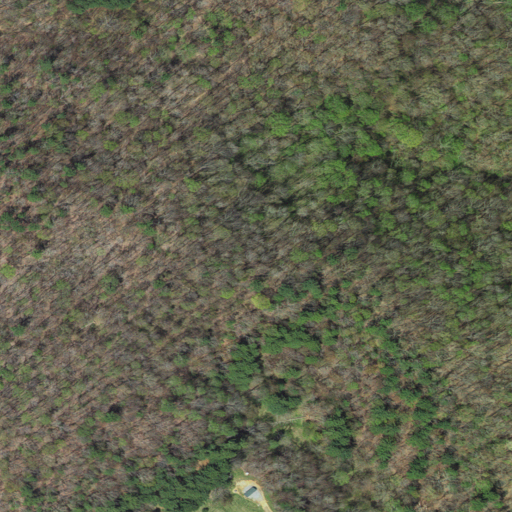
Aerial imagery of mountain in Virginia named Tims Knob containing deciduous forest, mixed forest, and pasture